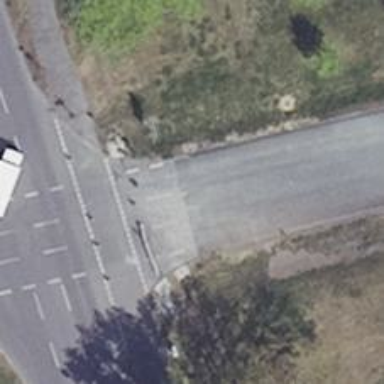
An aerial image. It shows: Road with traffic signals.